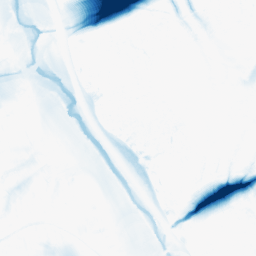
Category: morphological
Decomposition family: morphological_ellipse
Decomposition parameters: operation: closing
width: 50
height: 50
Upsampling method: quartic
Upsampling parameters: scale: 8
Upsampling scale: 8